Question: My domain consists of hierarchies and I want to display it to the user and allow selection of nodes.
What I seek is a way to blend a list-box with a tree-view, something like in Explorer's navigation side-bar.

What would be an elegant way to do this?
My domain (and view-model) looks something like this:
'''
interface INode
{
String Title { get; set; } // The header
IEnumerable<Node> SubNodes { get; }
// Some other irrelevant stuff
}
'''
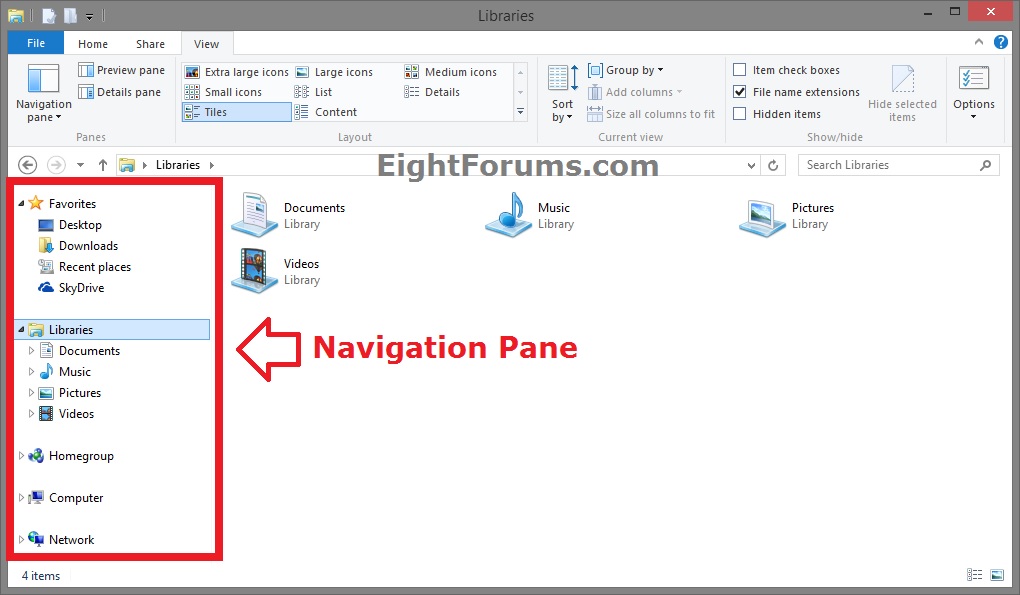
Answer: There is an elegant way to do this. Populate your TreeView using your Object graph and a HierarchicalDataTemplate. I usually don't encourage the use of names within Xaml but this is one solution where it makes life simple.
Give the TreeView an x:Name (never use Name as not all controls support it) and bind the ItemsSource of the Listbox or ListView to
'''
{Binding ElementName=TreeViewName, Path=SelectedItem.SubNotes}
'''
So your Xaml will read something like.
'''
<Window x:Class="StackOverflow._21657576.MainWindow" xmlns="http://schemas.microsoft.com/winfx/2006/xaml/presentation" xmlns:x="http://schemas.microsoft.com/winfx/2006/xaml" xmlns:this="clr-namespace:StackOverflow._21657576"
DataContext="{Binding RelativeSource={RelativeSource Self}}"
Title="MainWindow" Height="350" Width="525">
<Window.Resources>
<HierarchicalDataTemplate DataType="{x:Type this:Node}" ItemsSource="{Binding Path=SubNodes}">
<TextBlock Text="{Binding Path=Title}" />
</HierarchicalDataTemplate>
</Window.Resources>
<Grid>
<Grid.ColumnDefinitions>
<ColumnDefinition />
<ColumnDefinition Width="2*" />
</Grid.ColumnDefinitions>
<TreeView x:Name="MyTreeView" ItemsSource="{Binding Path=Nodes}" />
<ListView ItemsSource="{Binding ElementName=MyTreeView, Path=SelectedItem.SubNodes}" Grid.Column="1" />
</Grid>
</Window>
'''
I have changed the Node class to
'''
public class Node
{
public String Title { get; set; } // The header
public ObservableCollection<Node> SubNodes { get; set; }
}
'''
And the Nodes property on the ViewModel is
'''
public ObservableCollection<Node> Nodes { get; set; }
'''
This XAML will work if supplied with a valid collection of Node objects.
I hope this helps.